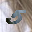
Label: 5